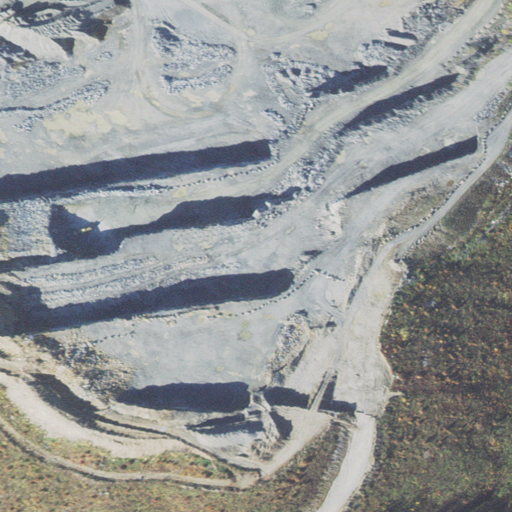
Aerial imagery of mountain in New Hampshire named Mount Finish containing barren land, deciduous forest, shrub, grassland, and mixed forest